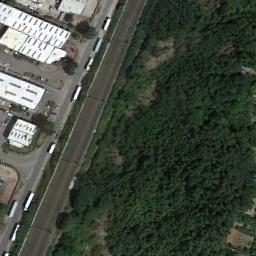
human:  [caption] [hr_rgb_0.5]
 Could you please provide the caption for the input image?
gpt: There are some buildings beside the railway .

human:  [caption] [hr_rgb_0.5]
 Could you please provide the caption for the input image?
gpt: The railway is between some buildings and a forest .

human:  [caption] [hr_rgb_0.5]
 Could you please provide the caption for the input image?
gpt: The railway is next to some trees and houses .

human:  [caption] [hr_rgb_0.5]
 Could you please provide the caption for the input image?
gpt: There is a row of grey buildings on one side of the railway .

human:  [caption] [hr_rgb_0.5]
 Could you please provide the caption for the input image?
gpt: There are many green trees and some white buildings beside the railway .